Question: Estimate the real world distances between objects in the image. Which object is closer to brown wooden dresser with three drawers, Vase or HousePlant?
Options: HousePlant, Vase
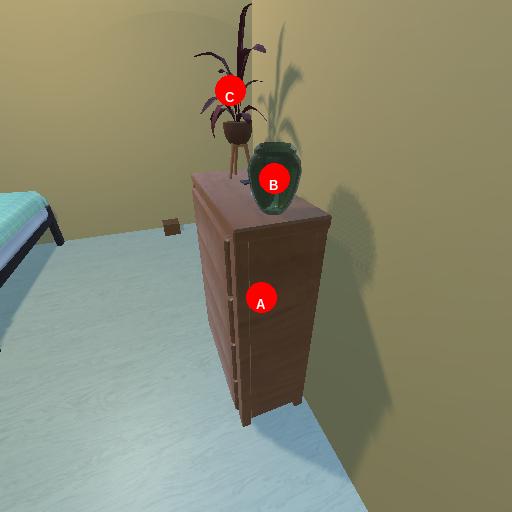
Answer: HousePlant